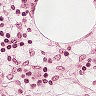
Metastatic tissue present: no